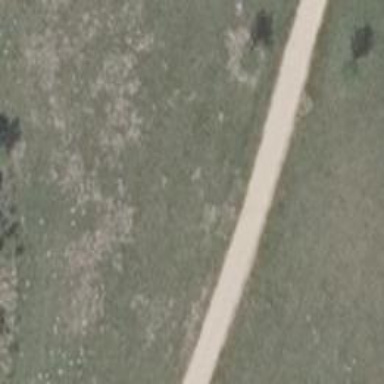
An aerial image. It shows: Gravel path.